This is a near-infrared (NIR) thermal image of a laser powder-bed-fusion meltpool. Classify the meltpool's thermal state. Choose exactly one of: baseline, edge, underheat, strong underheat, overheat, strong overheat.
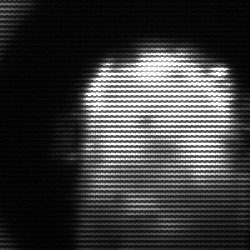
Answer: baseline